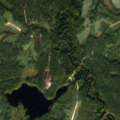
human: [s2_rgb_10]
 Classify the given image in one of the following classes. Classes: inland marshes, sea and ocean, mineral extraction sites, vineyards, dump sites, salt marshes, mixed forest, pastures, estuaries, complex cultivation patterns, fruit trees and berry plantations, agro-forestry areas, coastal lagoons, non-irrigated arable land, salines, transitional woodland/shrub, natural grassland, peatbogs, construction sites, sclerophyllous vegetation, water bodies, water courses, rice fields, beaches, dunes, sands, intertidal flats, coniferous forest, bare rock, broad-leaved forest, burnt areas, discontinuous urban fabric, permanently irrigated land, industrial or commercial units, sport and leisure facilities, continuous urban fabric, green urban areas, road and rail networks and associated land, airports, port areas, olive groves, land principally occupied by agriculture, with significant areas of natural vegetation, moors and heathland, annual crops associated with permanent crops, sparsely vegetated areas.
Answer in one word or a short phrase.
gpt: coniferous forest, transitional woodland/shrub